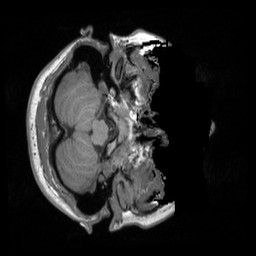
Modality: T1w
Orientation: axial
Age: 46
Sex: female
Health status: ill
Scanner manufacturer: siemens
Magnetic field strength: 3 T
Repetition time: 1.9 s
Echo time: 0.00247 s